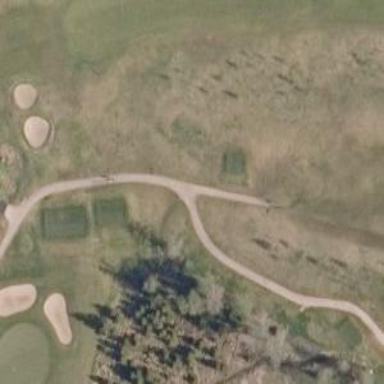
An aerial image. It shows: Service road used as golf cart path.